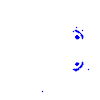
Particle: kaon